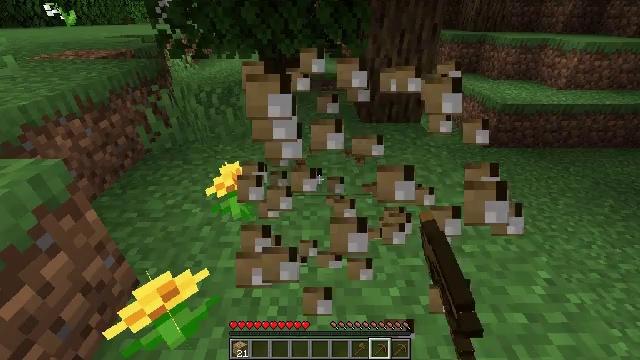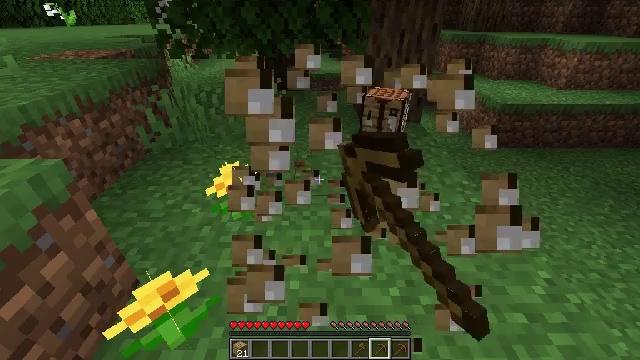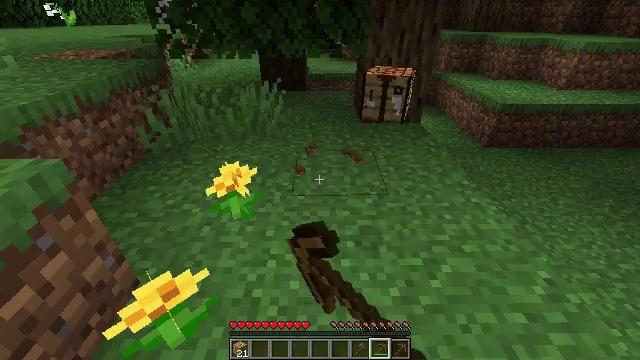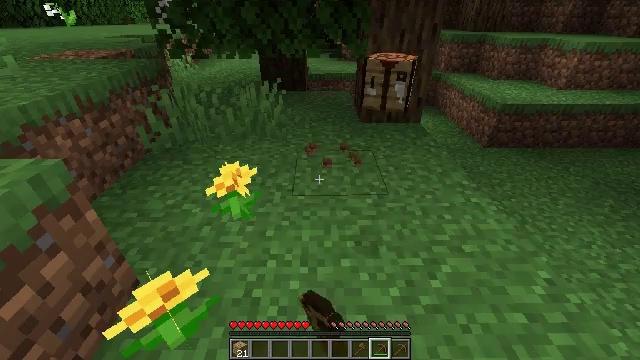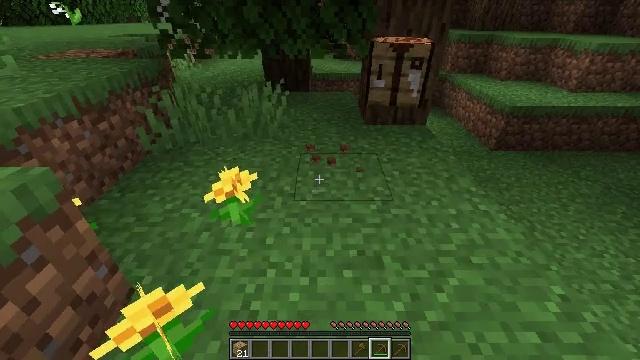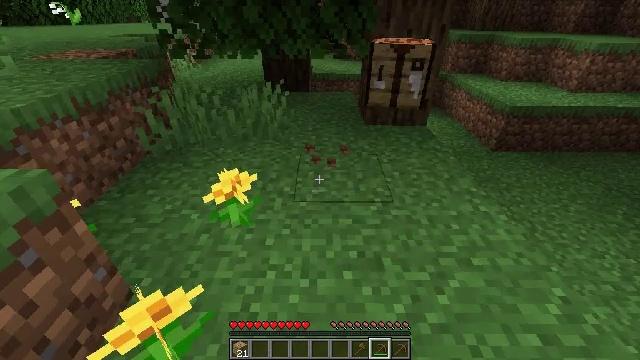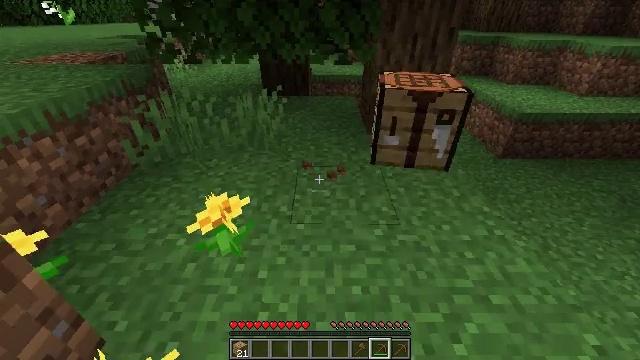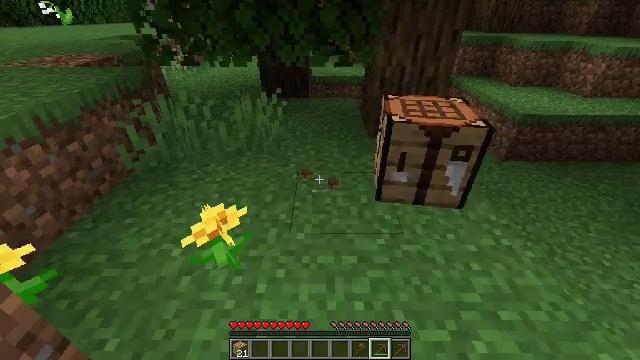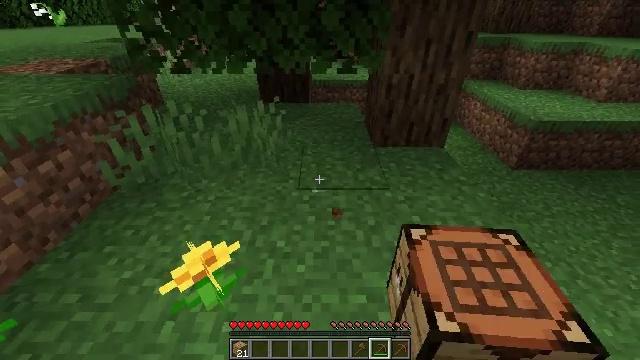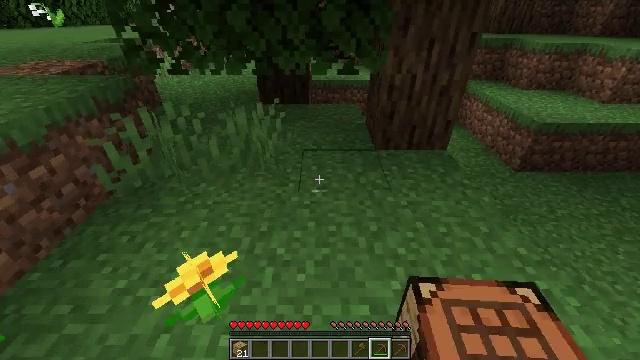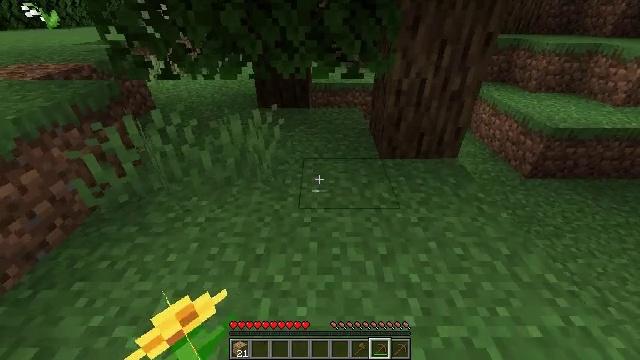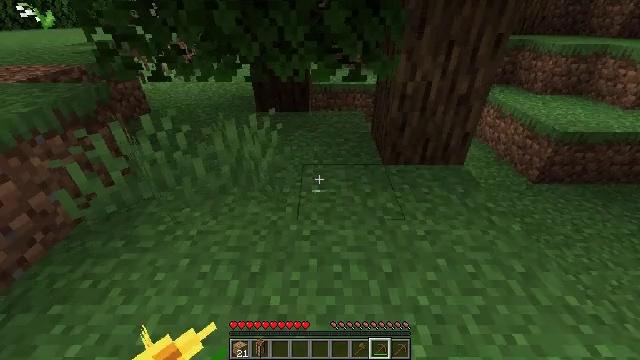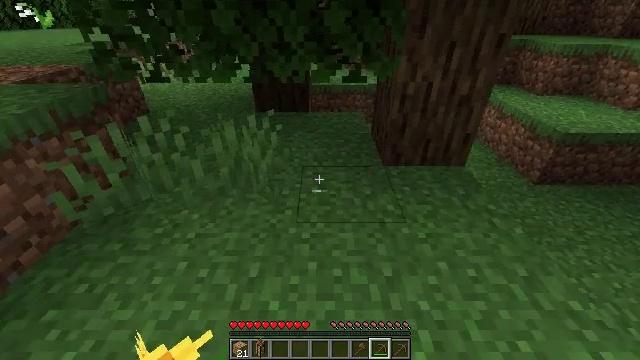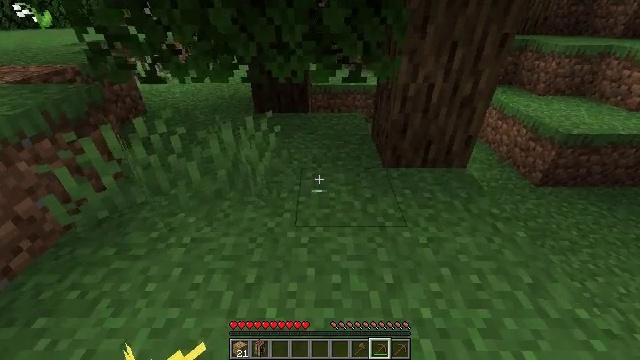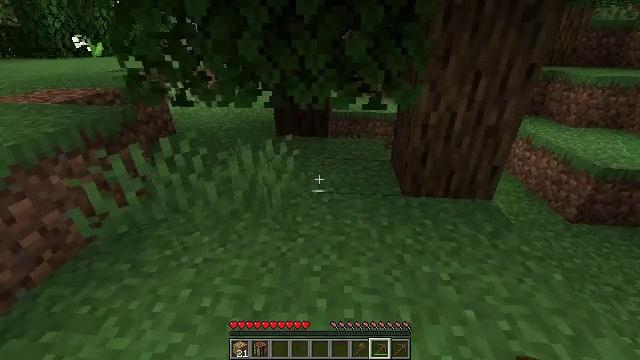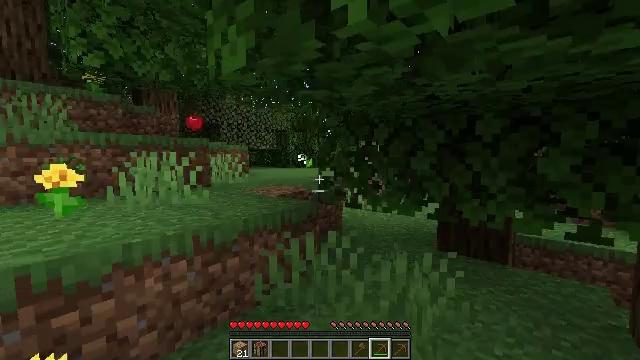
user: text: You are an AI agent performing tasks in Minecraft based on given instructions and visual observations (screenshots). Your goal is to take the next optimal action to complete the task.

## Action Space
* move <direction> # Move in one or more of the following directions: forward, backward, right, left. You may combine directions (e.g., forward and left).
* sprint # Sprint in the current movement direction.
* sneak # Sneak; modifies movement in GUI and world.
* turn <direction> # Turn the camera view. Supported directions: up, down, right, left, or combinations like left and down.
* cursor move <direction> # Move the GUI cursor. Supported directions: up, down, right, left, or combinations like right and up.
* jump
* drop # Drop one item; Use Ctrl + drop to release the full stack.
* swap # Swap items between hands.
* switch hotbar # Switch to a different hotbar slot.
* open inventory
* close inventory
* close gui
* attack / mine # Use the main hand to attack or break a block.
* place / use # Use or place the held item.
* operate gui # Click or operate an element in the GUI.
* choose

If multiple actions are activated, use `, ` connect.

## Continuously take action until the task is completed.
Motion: motion action
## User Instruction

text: Collect birch leaves from the tree.
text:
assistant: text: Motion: attack / mine
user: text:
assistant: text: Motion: attack / mine
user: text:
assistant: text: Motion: attack / mine
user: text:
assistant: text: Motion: move forward
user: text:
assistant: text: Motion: move forward
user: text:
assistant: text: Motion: move forward
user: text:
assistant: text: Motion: move forward
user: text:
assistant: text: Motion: move forward
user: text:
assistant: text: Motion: move forward
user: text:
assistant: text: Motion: move forward
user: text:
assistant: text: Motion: no_op
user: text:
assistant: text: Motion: no_op
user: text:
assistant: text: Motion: no_op
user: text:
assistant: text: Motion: turn left and up
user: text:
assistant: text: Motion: turn left and up
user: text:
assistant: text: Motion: turn left and up
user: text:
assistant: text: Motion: turn left and up
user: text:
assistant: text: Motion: turn left and up
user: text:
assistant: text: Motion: turn left
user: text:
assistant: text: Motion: no_op
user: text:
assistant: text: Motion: turn left
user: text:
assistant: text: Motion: move right, turn left and down
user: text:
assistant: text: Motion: move forward and move right, turn left and down
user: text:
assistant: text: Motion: move forward and move right, turn left and down
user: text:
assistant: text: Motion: move forward and move right
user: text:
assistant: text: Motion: move forward and move right
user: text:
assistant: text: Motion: move forward and move right, turn left and down
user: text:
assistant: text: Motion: move forward and move right, turn left and down
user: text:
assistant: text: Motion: move forward and move right, turn left and down
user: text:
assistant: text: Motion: move forward and move right, turn left